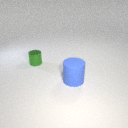
small green metal cylinder behind large blue rubber cylinder